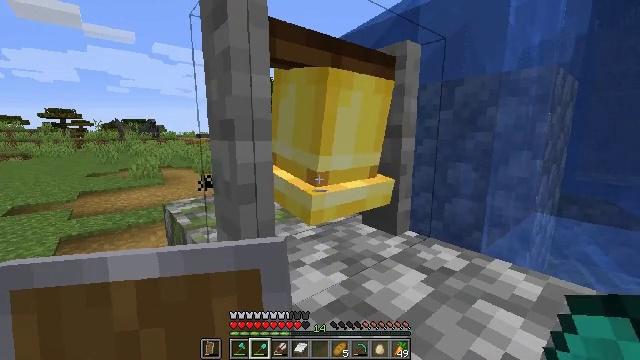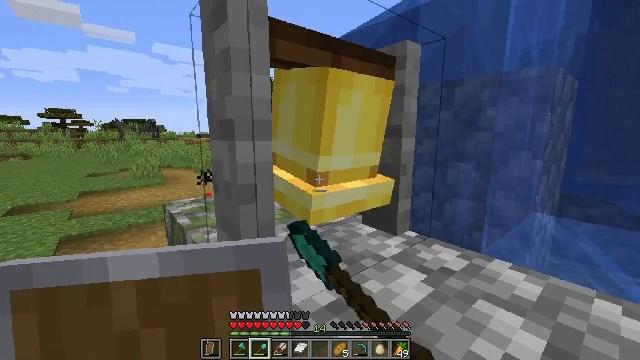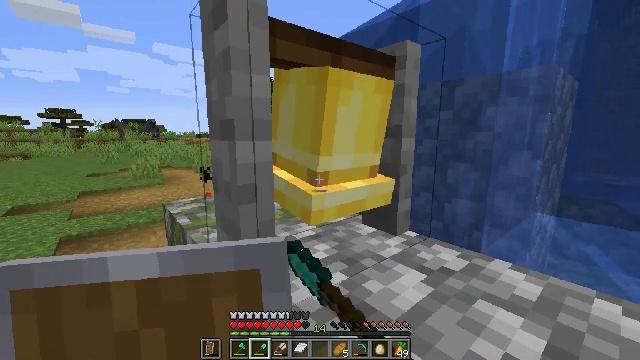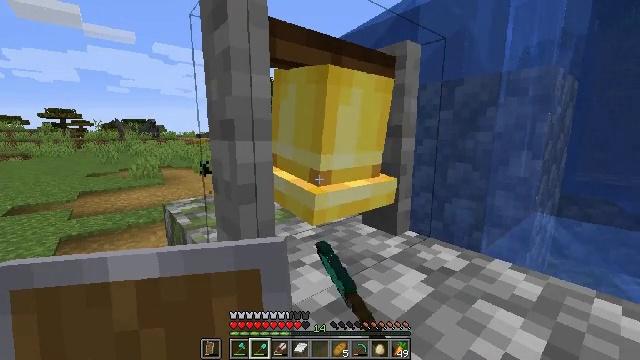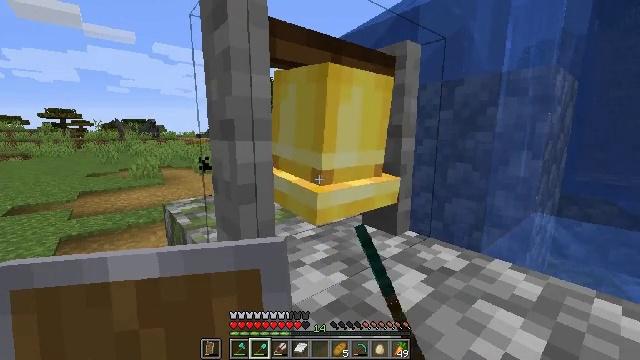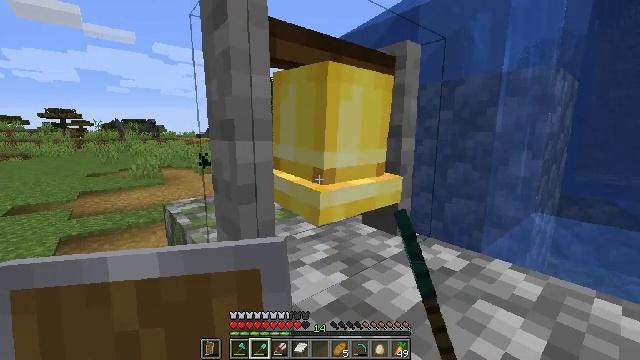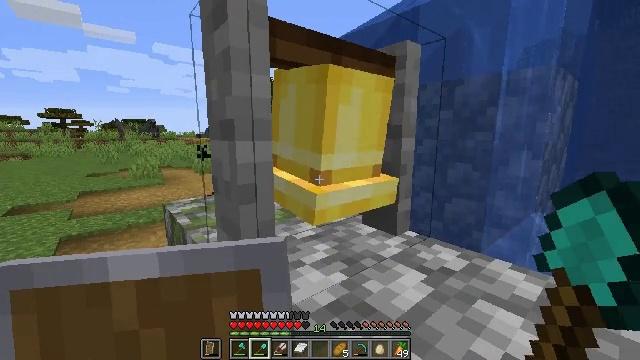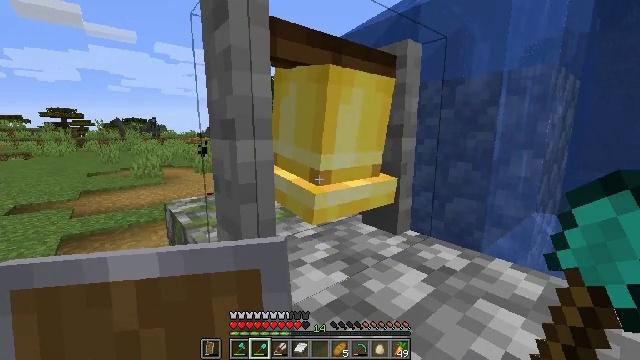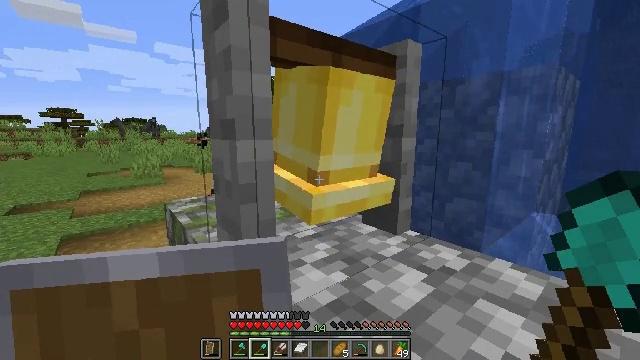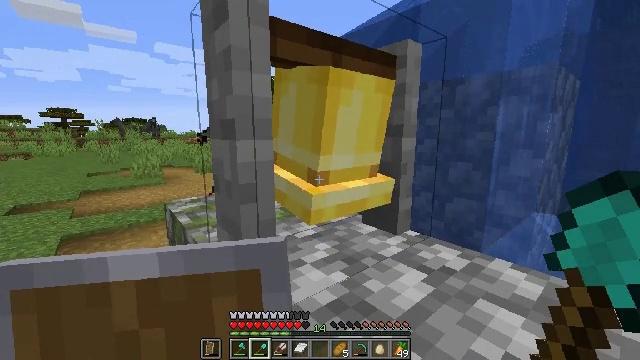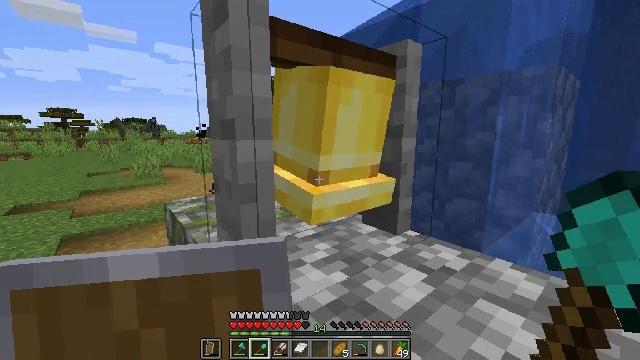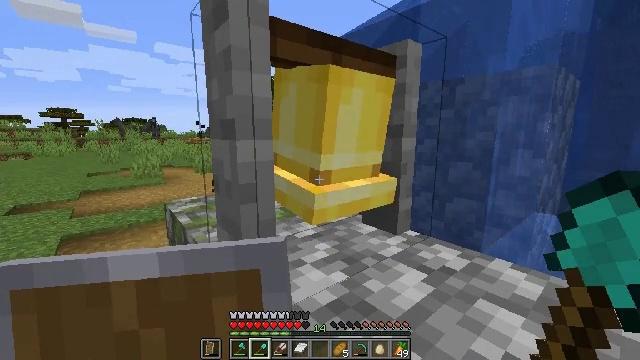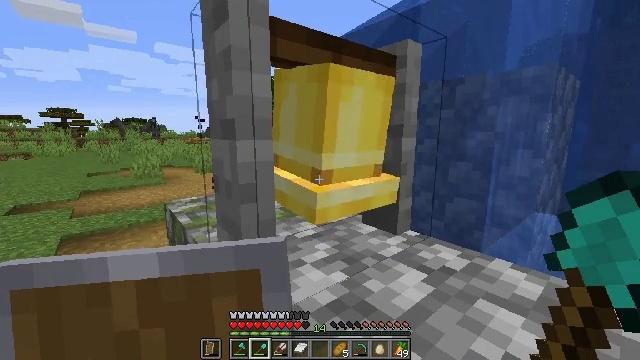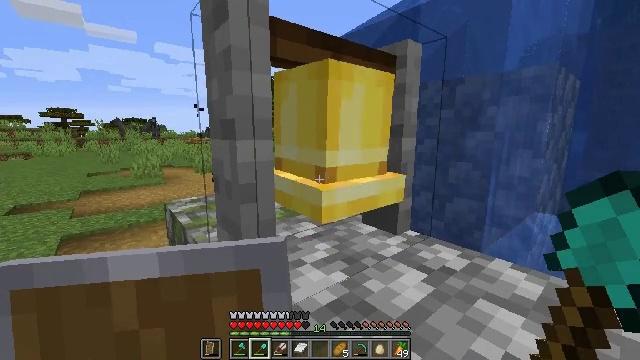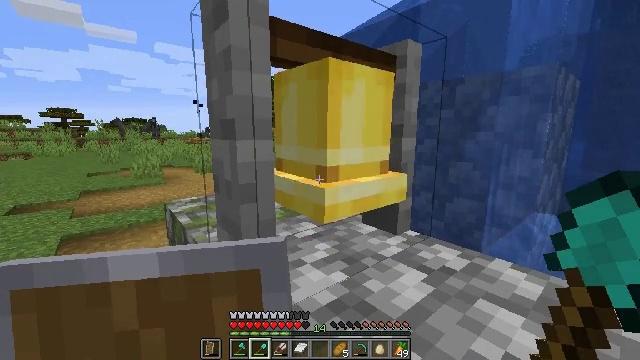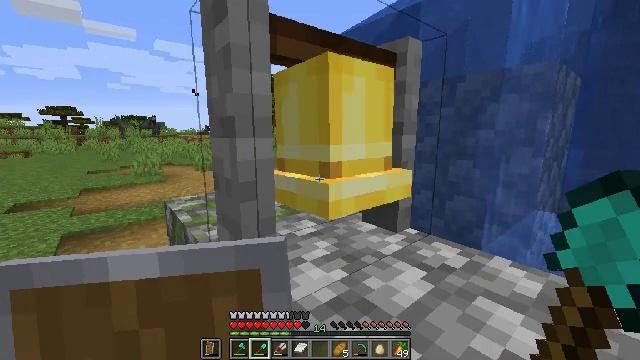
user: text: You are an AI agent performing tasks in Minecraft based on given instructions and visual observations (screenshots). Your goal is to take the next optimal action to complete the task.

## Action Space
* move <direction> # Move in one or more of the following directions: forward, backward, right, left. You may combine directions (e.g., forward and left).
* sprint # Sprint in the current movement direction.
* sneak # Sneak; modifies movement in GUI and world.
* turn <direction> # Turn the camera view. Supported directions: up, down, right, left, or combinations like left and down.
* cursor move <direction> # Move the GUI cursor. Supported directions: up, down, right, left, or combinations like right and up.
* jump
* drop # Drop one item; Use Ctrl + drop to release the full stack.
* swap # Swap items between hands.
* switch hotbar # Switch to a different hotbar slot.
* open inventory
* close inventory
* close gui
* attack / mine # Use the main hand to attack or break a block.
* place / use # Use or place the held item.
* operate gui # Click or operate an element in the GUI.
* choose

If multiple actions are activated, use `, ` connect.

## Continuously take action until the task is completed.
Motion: motion action
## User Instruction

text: Left click on the bell to mine it.
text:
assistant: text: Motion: use / place
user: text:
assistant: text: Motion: use / place
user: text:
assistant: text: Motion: no_op
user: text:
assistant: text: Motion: no_op
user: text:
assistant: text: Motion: no_op
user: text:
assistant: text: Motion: no_op
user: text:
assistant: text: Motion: no_op
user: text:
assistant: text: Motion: no_op
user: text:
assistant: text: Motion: no_op
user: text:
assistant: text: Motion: no_op
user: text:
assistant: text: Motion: no_op
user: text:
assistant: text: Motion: no_op
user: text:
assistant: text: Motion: no_op
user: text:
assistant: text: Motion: no_op
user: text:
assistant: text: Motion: no_op
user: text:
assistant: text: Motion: turn down
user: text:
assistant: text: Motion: no_op
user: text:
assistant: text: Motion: turn down
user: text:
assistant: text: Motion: no_op
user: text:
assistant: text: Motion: no_op
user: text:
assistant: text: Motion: no_op
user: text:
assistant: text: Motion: no_op
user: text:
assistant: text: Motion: no_op
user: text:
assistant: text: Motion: no_op
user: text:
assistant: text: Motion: no_op
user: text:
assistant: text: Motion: no_op
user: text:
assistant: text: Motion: no_op
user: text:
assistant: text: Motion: no_op
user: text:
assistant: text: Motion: no_op
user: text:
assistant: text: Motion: no_op